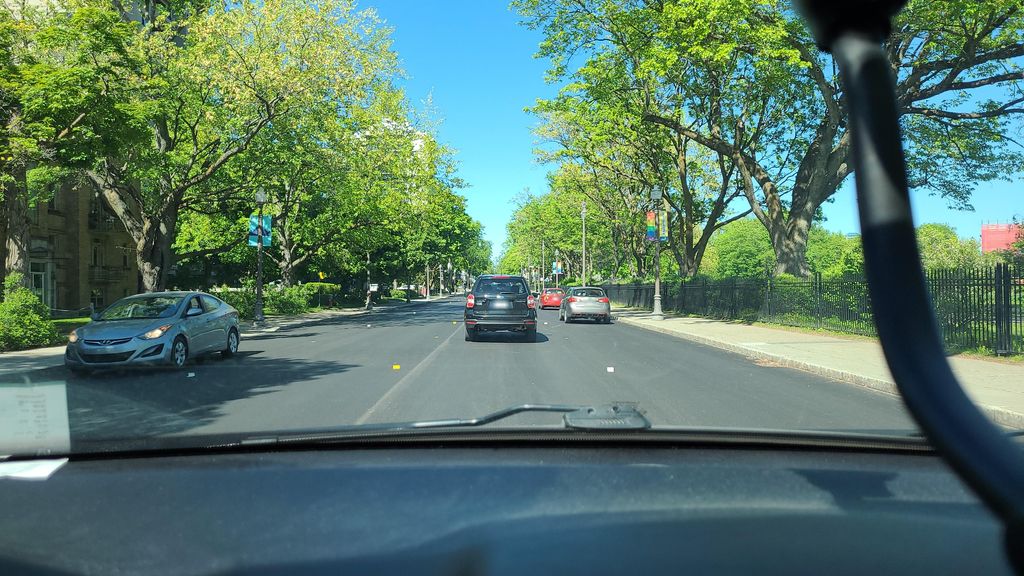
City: quebec_city